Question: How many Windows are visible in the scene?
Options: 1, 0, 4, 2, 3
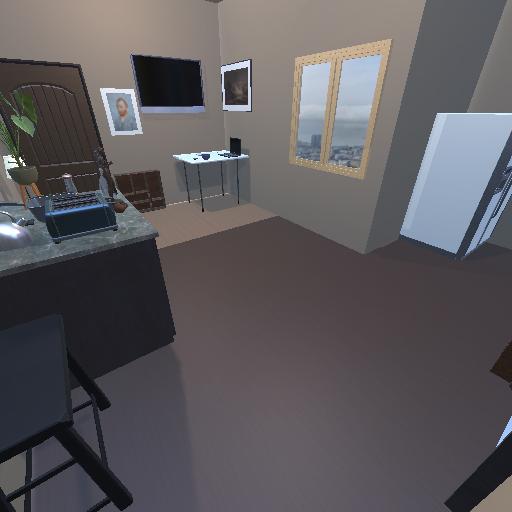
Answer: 1